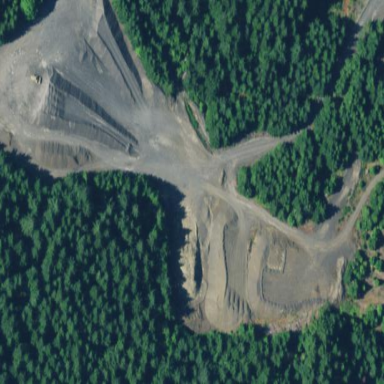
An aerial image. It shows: Quarry area.